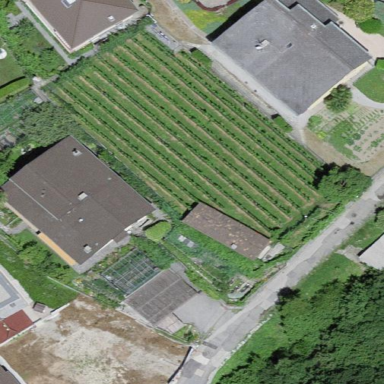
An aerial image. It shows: Vineyard where grapes are grown.